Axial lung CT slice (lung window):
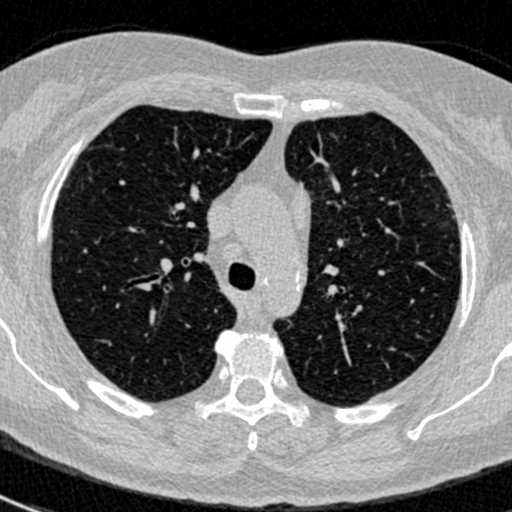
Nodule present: no